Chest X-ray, AP view. Patient: 59 years old, sex F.
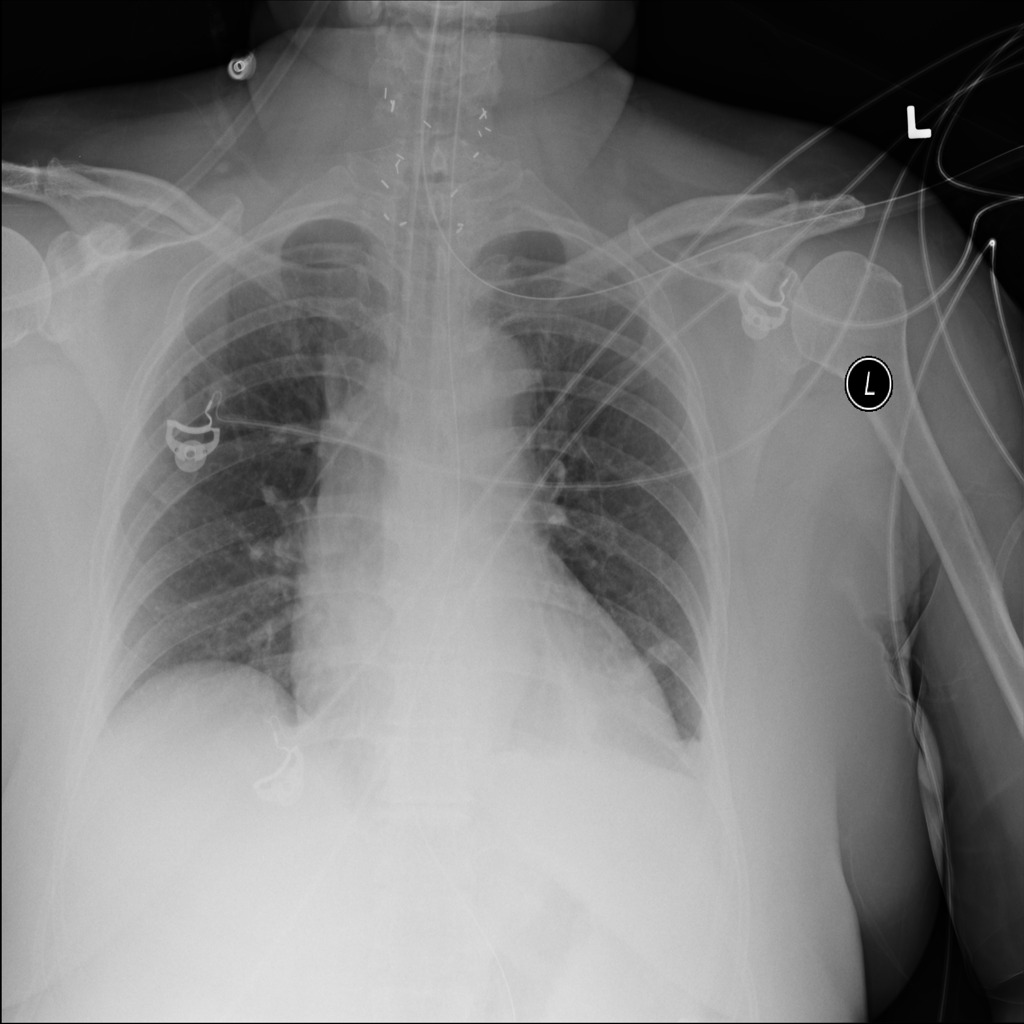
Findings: Atelectasis, Infiltration